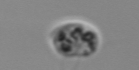
Label: Amoeba